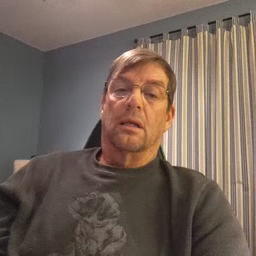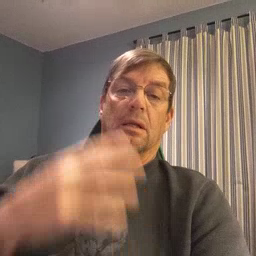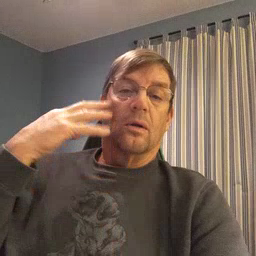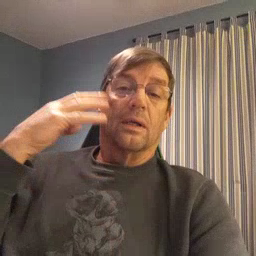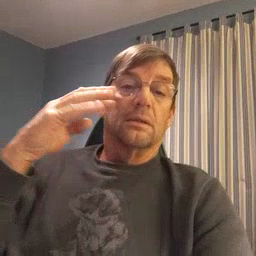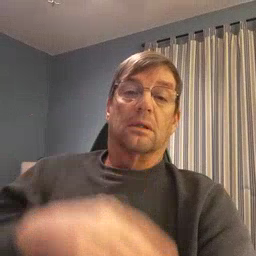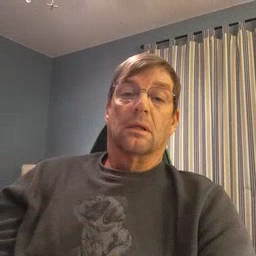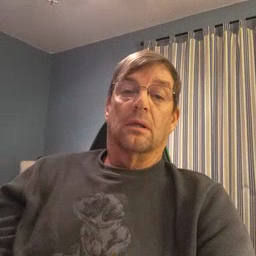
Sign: noisy